Interaction volume radius: 5 \u00c5
Interaction volume height: 50 \u00c5
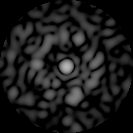
Disorder parameter: 0.8218